Question: I'm writing a custom control and I want to add a "MessageText" property of type String:
'''
<Browsable(True),
DefaultValue(""),
Category("CustomControls"),
Description("Blah."),
DesignerSerializationVisibility(DesignerSerializationVisibility.Visible)>
Public Property MessageText As String
'''
The MessageText property is a multiline text, and the user must be able to set the text using the designer. The problem is that the designer doesn't allow to enter a newline directly for a string property.
I want the same behaviour as the system TextBox's Text property, where you can click on the down arrow and write lines in the small text-editor that appears:

How do I do that?
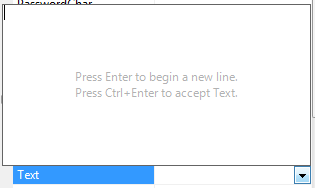
Answer: This is the declaration for the TextBoxBase.Text property:
'''
[Editor("System.ComponentModel.Design.MultilineStringEditor, System.Design, Version=2.0.0.0, Culture=neutral, PublicKeyToken=b03f5f7f11d50a3a", typeof(UITypeEditor)), Localizable(true)]
public override string Text
{
// etc..
}
'''
The [Editor] attribute is what you need. There is hassle if you also use .NET 4.0 (note the version string). It is better to use the alternative version of the constructor. Project + Add Reference, select System.Design. Make it look like this:
'''
using System;
using System.ComponentModel;
using System.Drawing.Design;
using System.Windows.Forms;
...
[Editor(typeof(System.ComponentModel.Design.MultilineStringEditor), typeof(UITypeEditor))]
public string MessageText {
// etc...
}
'''